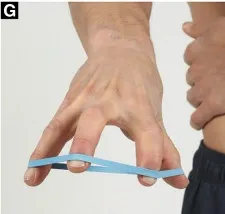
Resistance band flicks.
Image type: medical_photograph (skin_photograph)